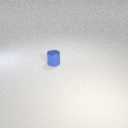
small blue metal cylinder